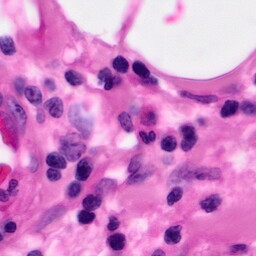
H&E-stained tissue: Pancreatic